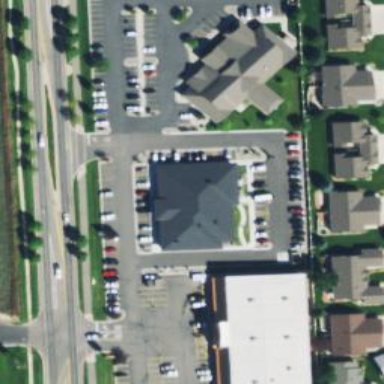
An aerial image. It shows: Healthcare clinic.